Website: apple
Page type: customer-info-address
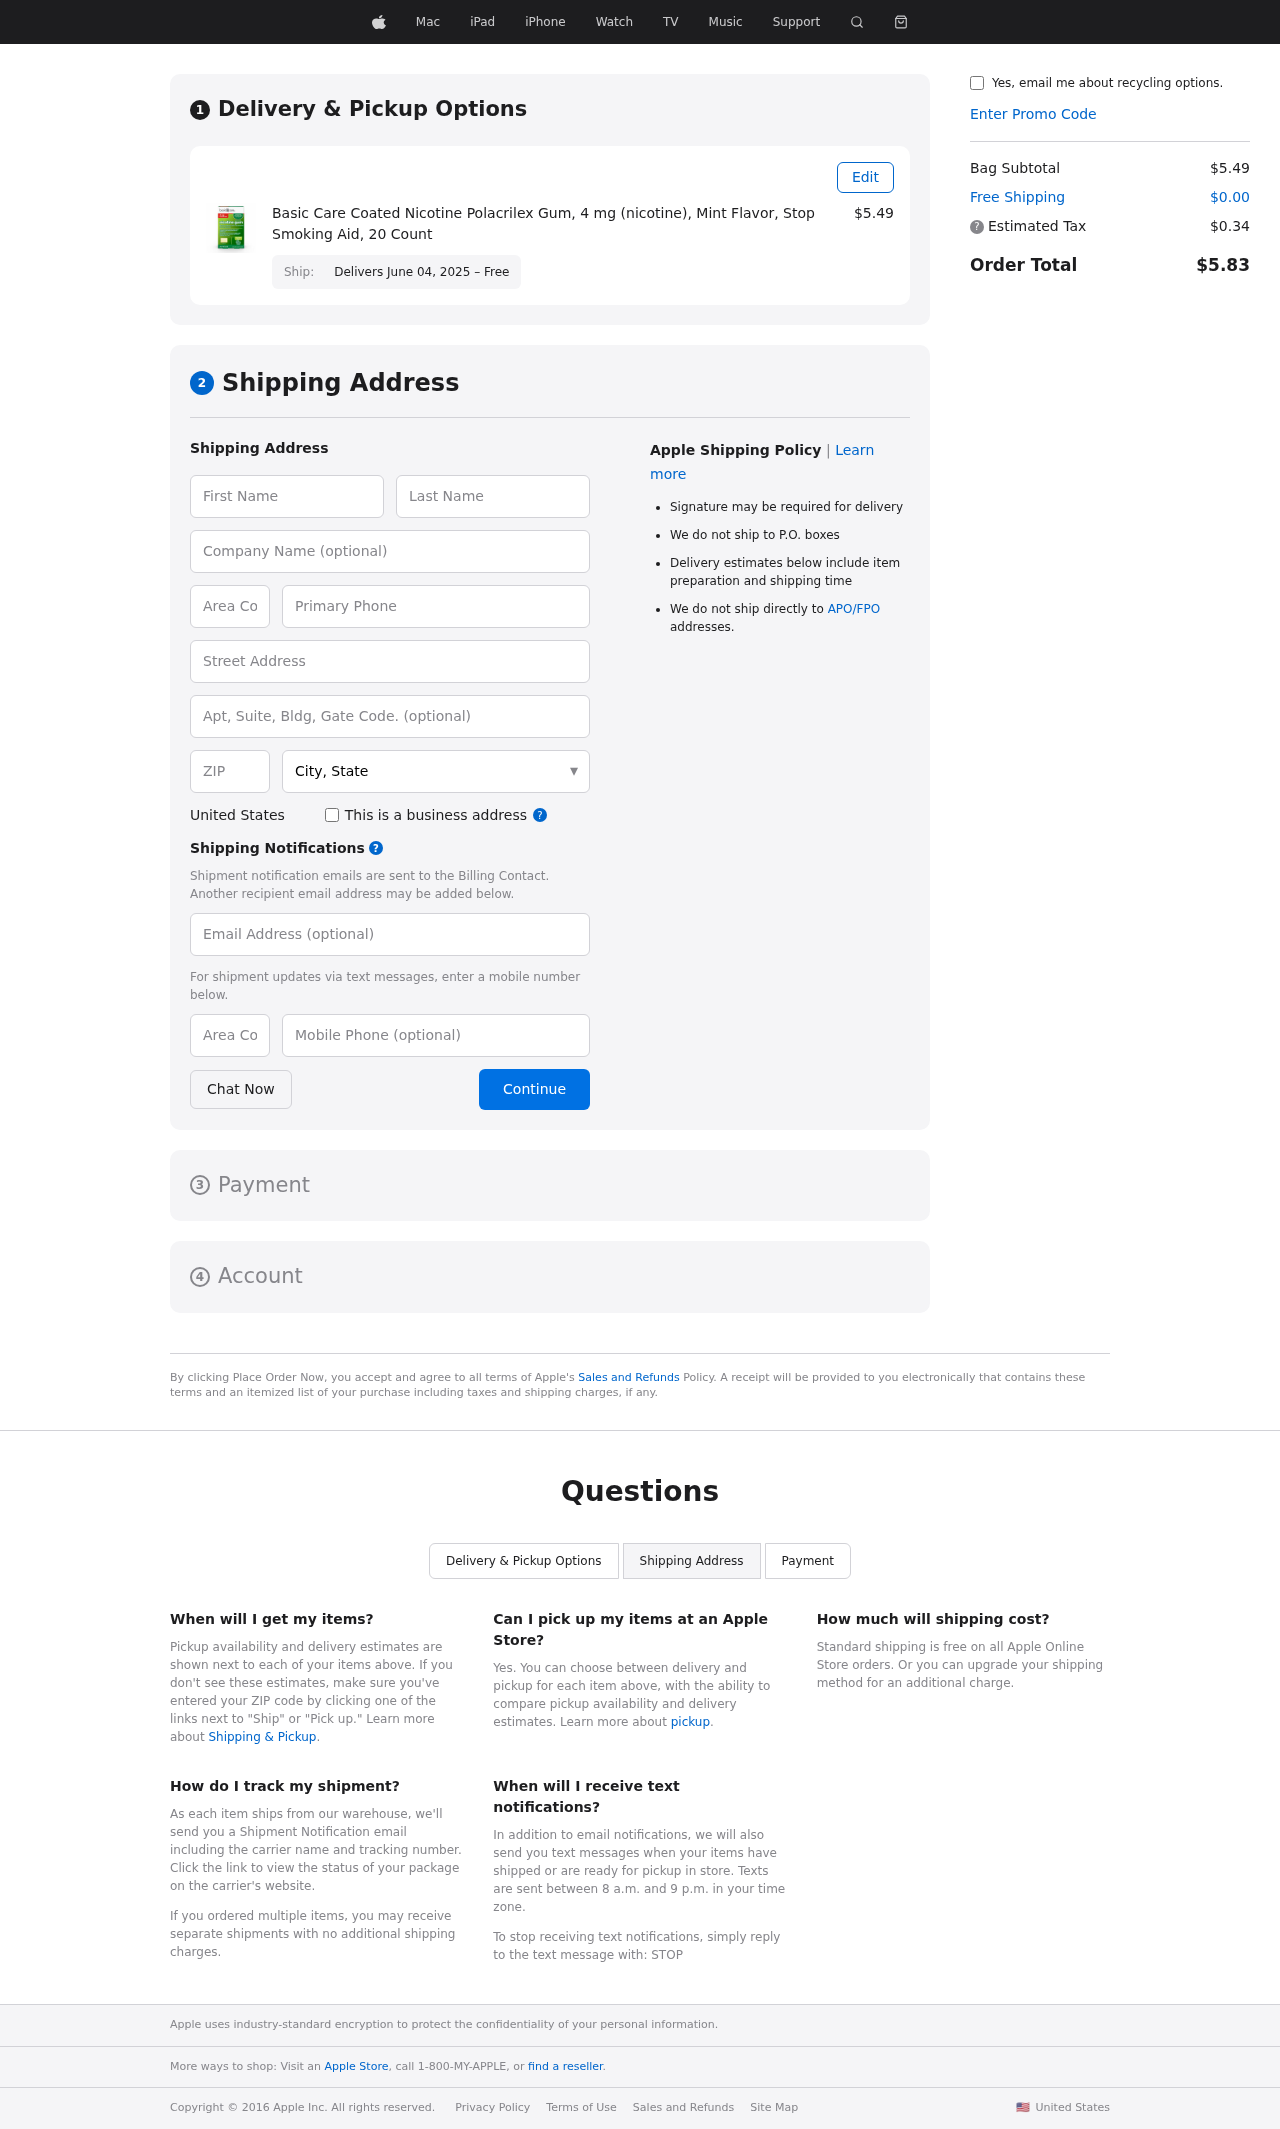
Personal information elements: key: PII_CITY_STATE
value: West Ericland, IL
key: PII_COMPANY
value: Campbell PLC
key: PII_COUNTRY
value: United States
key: PII_EMAIL
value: michelle.abbott@gmail.com
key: PII_FIRSTNAME
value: Michelle
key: PII_LASTNAME
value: Abbott
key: PII_PHONE
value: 5576589011
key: PII_PHONE_ALT
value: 6098422877
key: PII_PHONE_ALT_AREA
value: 609
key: PII_PHONE_AREA
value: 557
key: PII_POSTCODE
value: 69718
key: PII_STREET
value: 9346 Rodriguez Station
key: PII_STREET2
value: Apt. 135
Product elements: key: PRODUCT1_NAME
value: Basic Care Coated Nicotine Polacrilex Gum, 4 mg (nicotine), Mint Flavor, Stop Smoking Aid, 20 Count
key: PRODUCT1_PRICE
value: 5.49
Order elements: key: ORDER_DELIVERY_DATE
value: Delivers June 04, 2025 – Free
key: ORDER_SUBTOTAL
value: $5.49
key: ORDER_SHIPPING_COST
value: $0.00
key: ORDER_TAX
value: $0.34
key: ORDER_TOTAL
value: $5.83